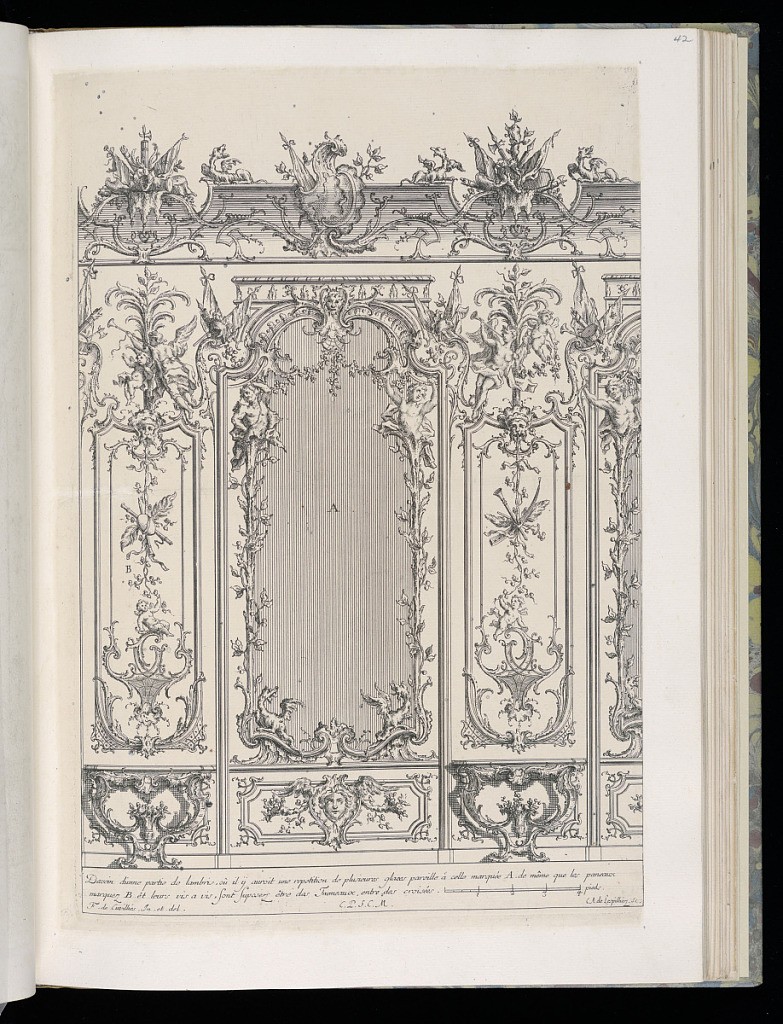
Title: Wall with Mirror and Console Tables
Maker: François de Cuvilliés the Elder, Belgian, 1695 - 1768
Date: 18th century
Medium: Engraving on paper
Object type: Bound print
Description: Design for an interior wall decoration with applied ornamental stuccowork. At center, a wall panel with large mirror flanked by two trumeaux with console tables; the pilaster panels decorated with armorial trophies. Scale at lower right.